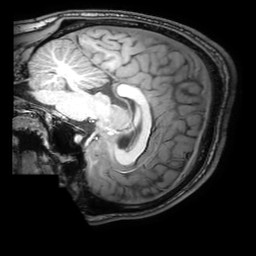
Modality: T1w
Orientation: sagittal
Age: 19
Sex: male
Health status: healthy
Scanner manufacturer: philips
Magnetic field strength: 3 T
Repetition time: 0.0079 s
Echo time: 0.0035 s